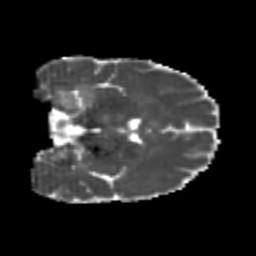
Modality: MD
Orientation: coronal
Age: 24
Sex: male
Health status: healthy
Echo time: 0.074 s